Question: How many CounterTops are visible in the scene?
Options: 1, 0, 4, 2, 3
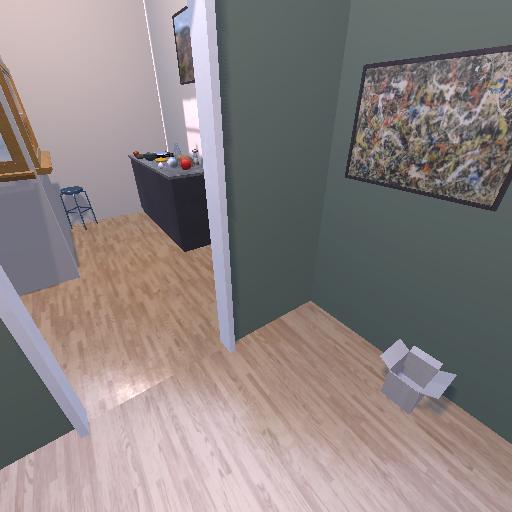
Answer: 1